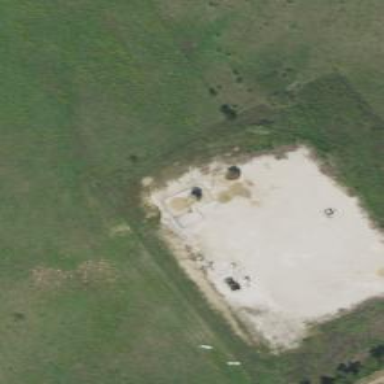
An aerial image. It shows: Petroleum well.